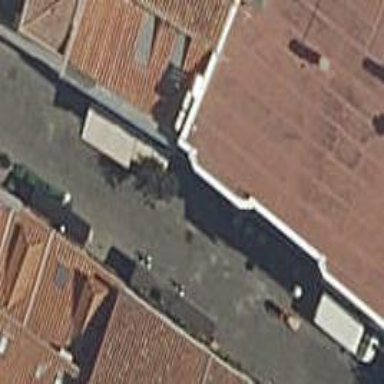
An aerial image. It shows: Bar.